Interaction volume radius: 5 \u00c5
Interaction volume height: 30 \u00c5
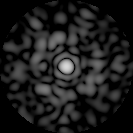
Disorder parameter: 0.7973